Question: As you see in the image:

I've a array of object I think there is JSON array. I want to get only "productThumbnailUrl" on this array and use that in another way.
Can anyone help me to get this value and store it in a separate variable.
It's has multiple rows on the array. I only want get "productThumbnailUrl".
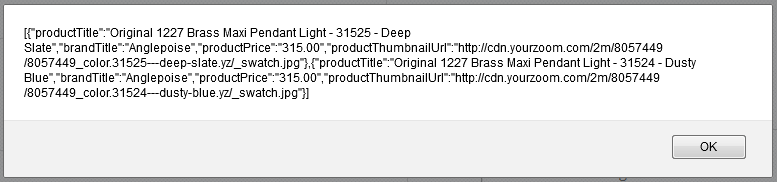
Answer: You can use 'For' loop to loop json data
'''
for(x in json) {
console.log(json[x].productThumbnailUrl);
}
'''